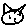
Label: cat